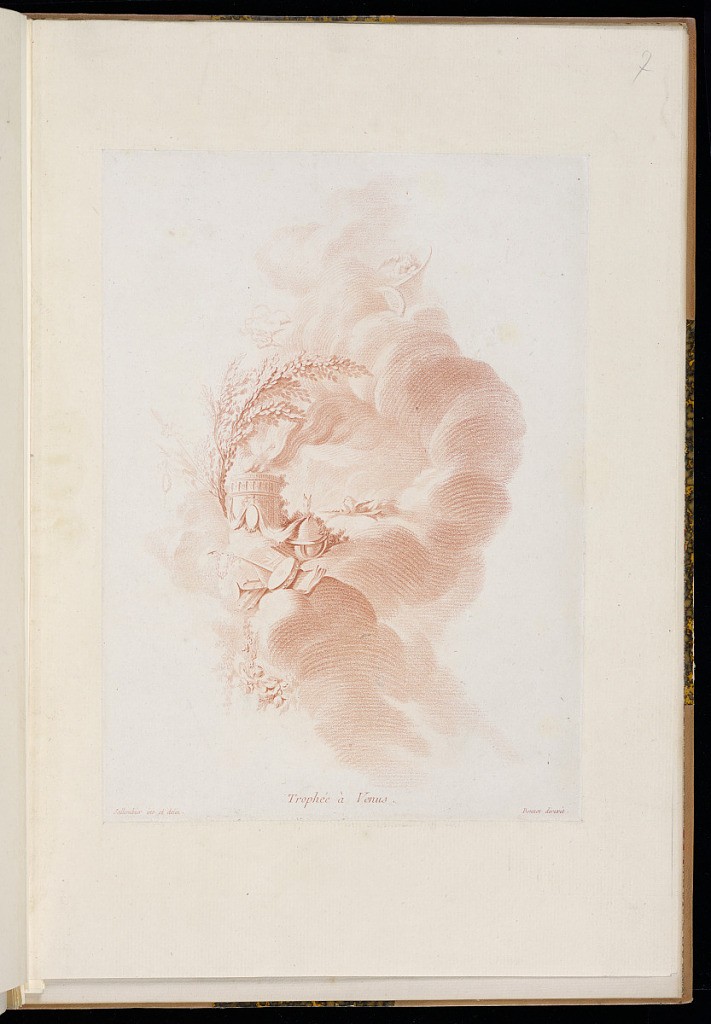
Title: Trophée à Venus
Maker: Henri Sallembier, French, ca. 1753 - 1820
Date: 1775–76
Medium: Etching and engraving (crayon manner) in red ink on laid paper
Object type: Print
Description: A design for an ornamental trophy to Venus, the Roman goddess of Love. A vignette with a tree, plinth, flowers, birds, tambourine, horns, sheet music, and a winged putto within clouds. The plate is titled and signed.